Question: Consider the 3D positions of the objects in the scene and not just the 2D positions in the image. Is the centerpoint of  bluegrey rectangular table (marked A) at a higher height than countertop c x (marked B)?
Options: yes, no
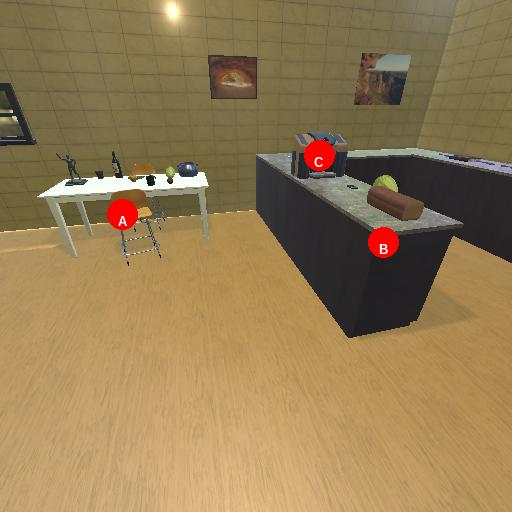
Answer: yes